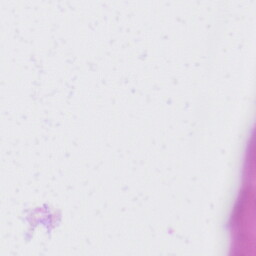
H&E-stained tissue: Liver